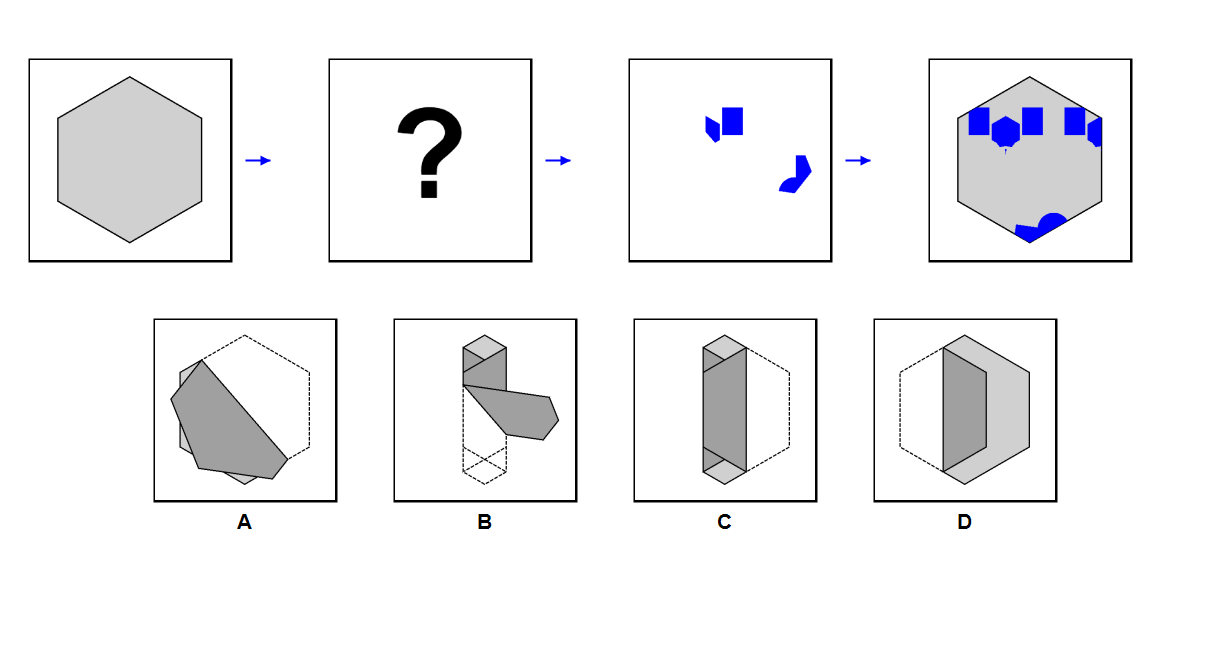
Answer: A